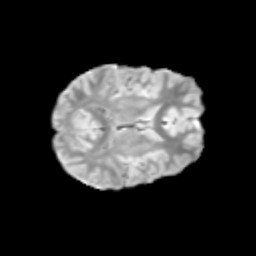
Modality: T2w
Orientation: axial
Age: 12
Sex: male
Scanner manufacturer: siemens
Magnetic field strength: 3 T
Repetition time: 3.8 s
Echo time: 0.07 s